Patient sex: M
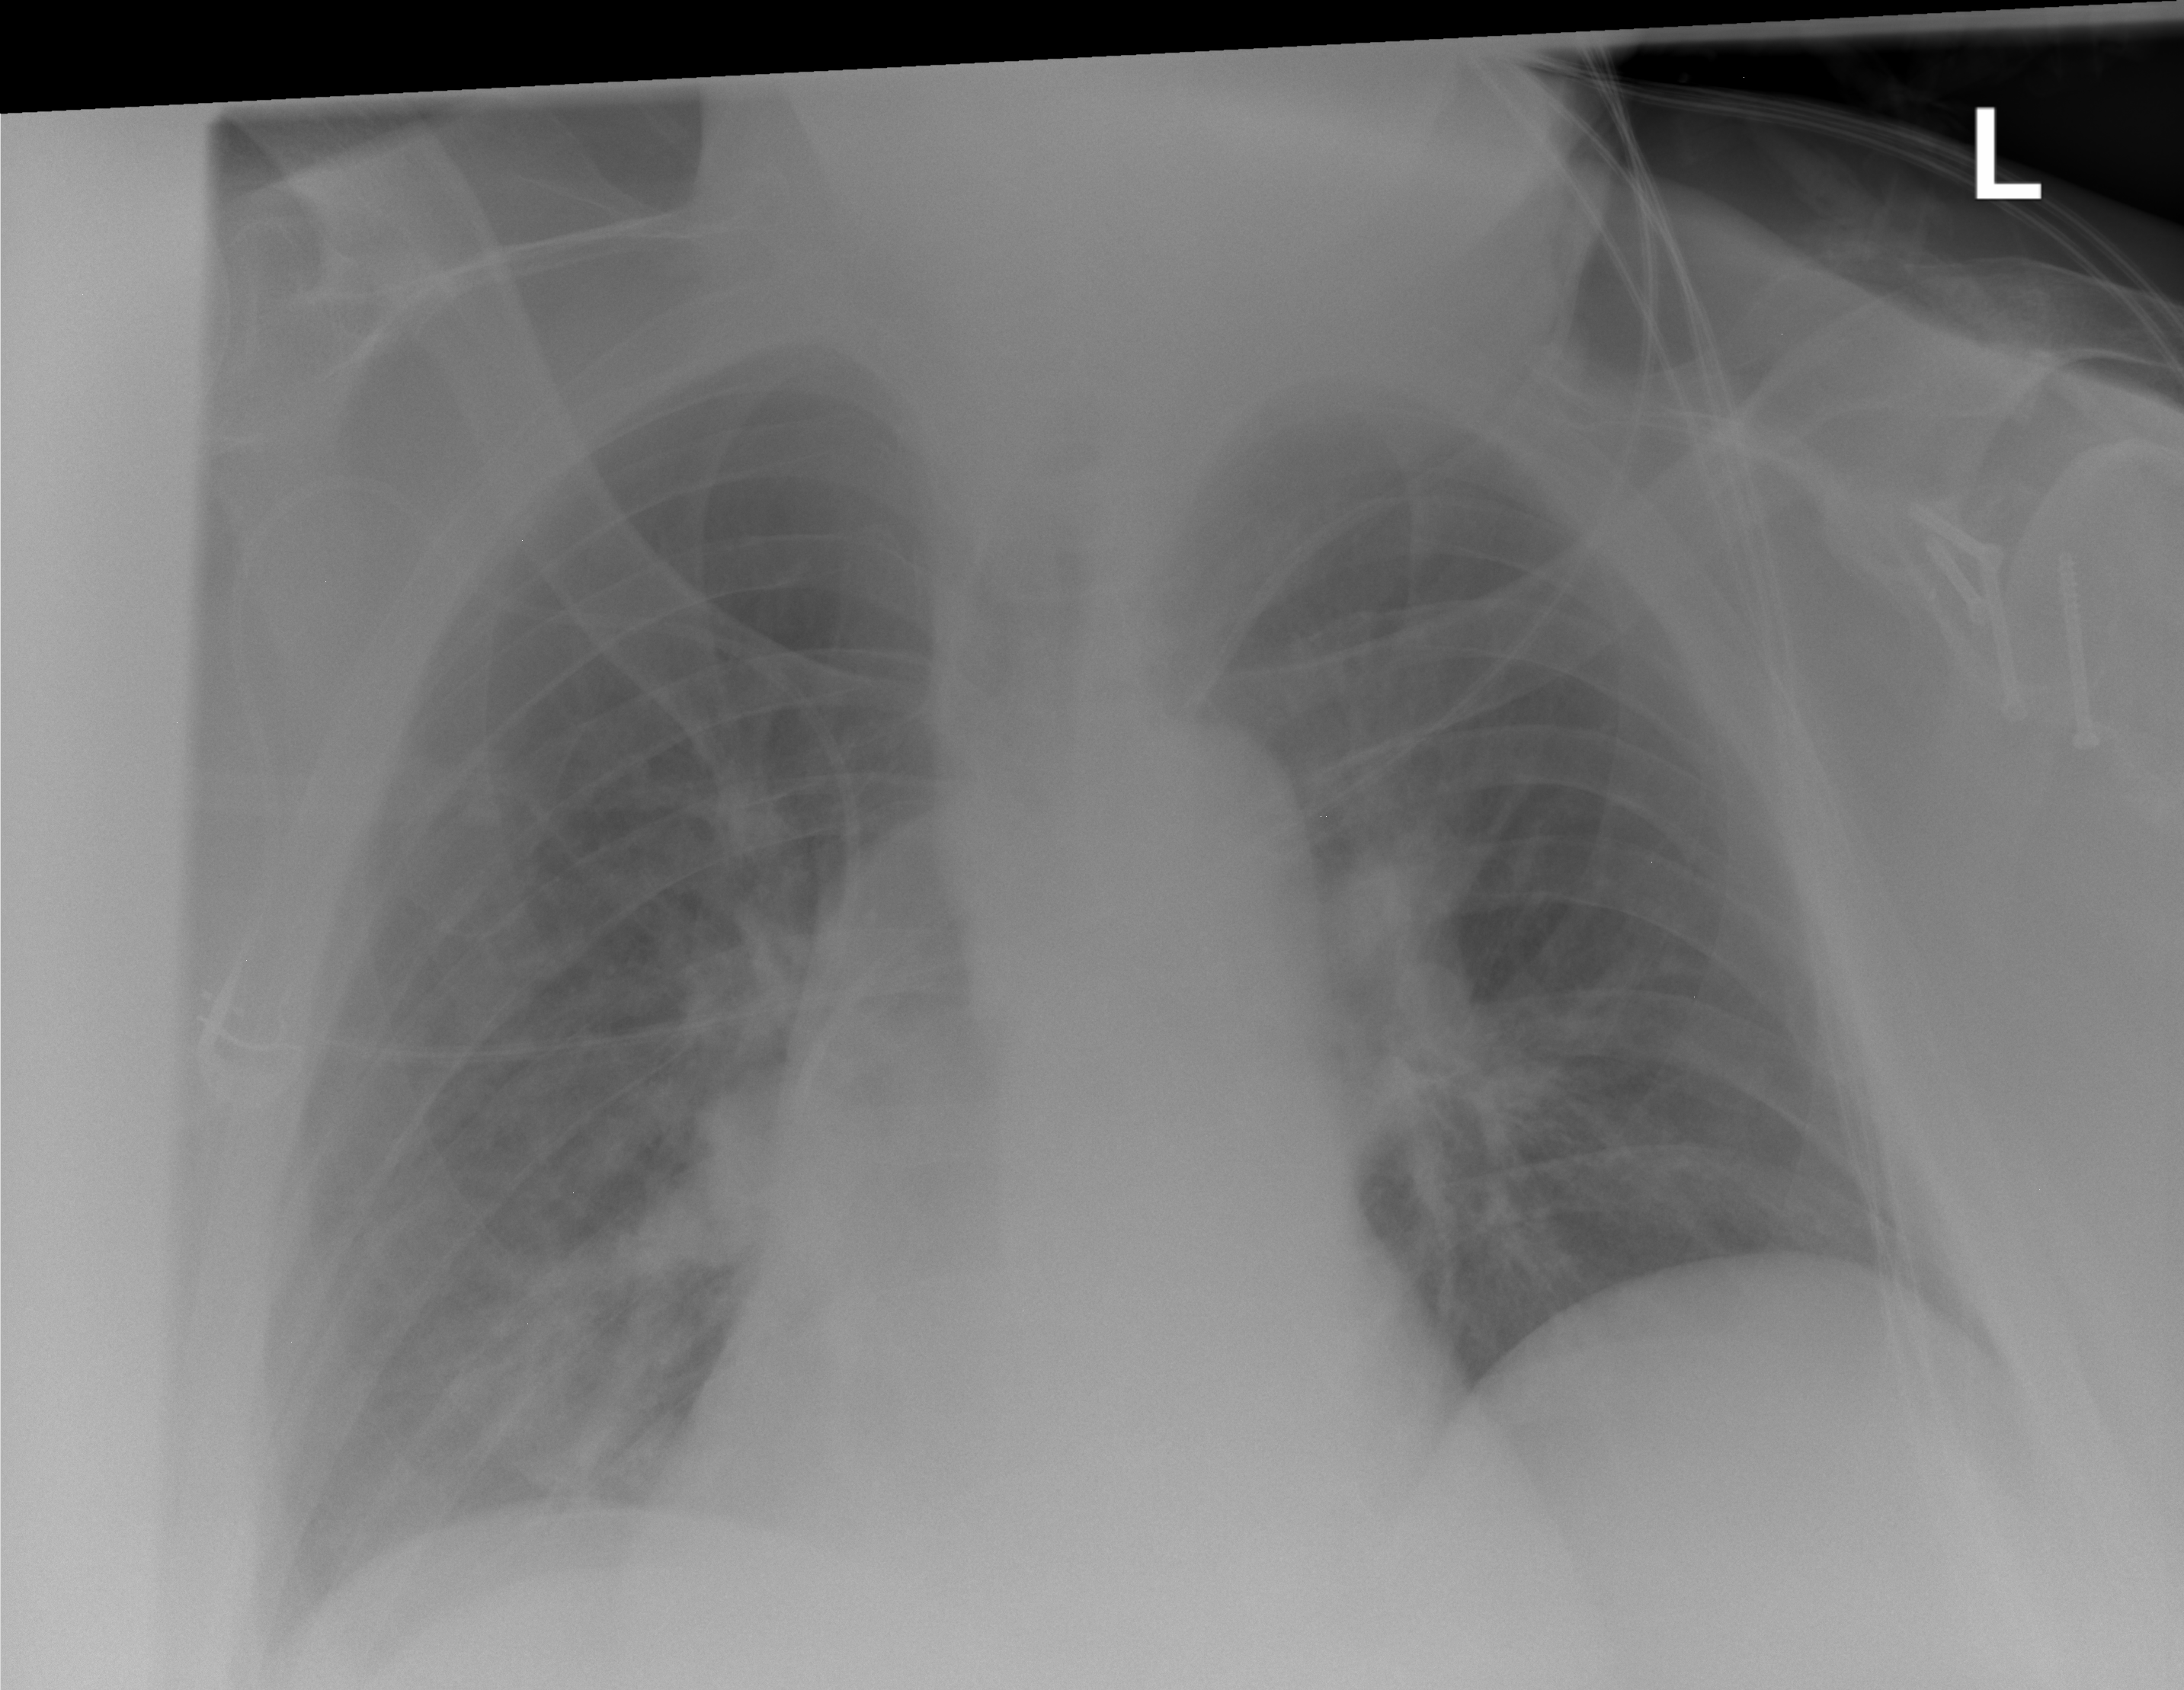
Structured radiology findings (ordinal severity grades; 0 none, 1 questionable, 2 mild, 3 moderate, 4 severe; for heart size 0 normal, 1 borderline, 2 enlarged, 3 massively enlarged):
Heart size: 2
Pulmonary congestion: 0
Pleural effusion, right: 0
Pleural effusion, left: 0
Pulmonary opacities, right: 1
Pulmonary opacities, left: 0
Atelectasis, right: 1
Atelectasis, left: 0